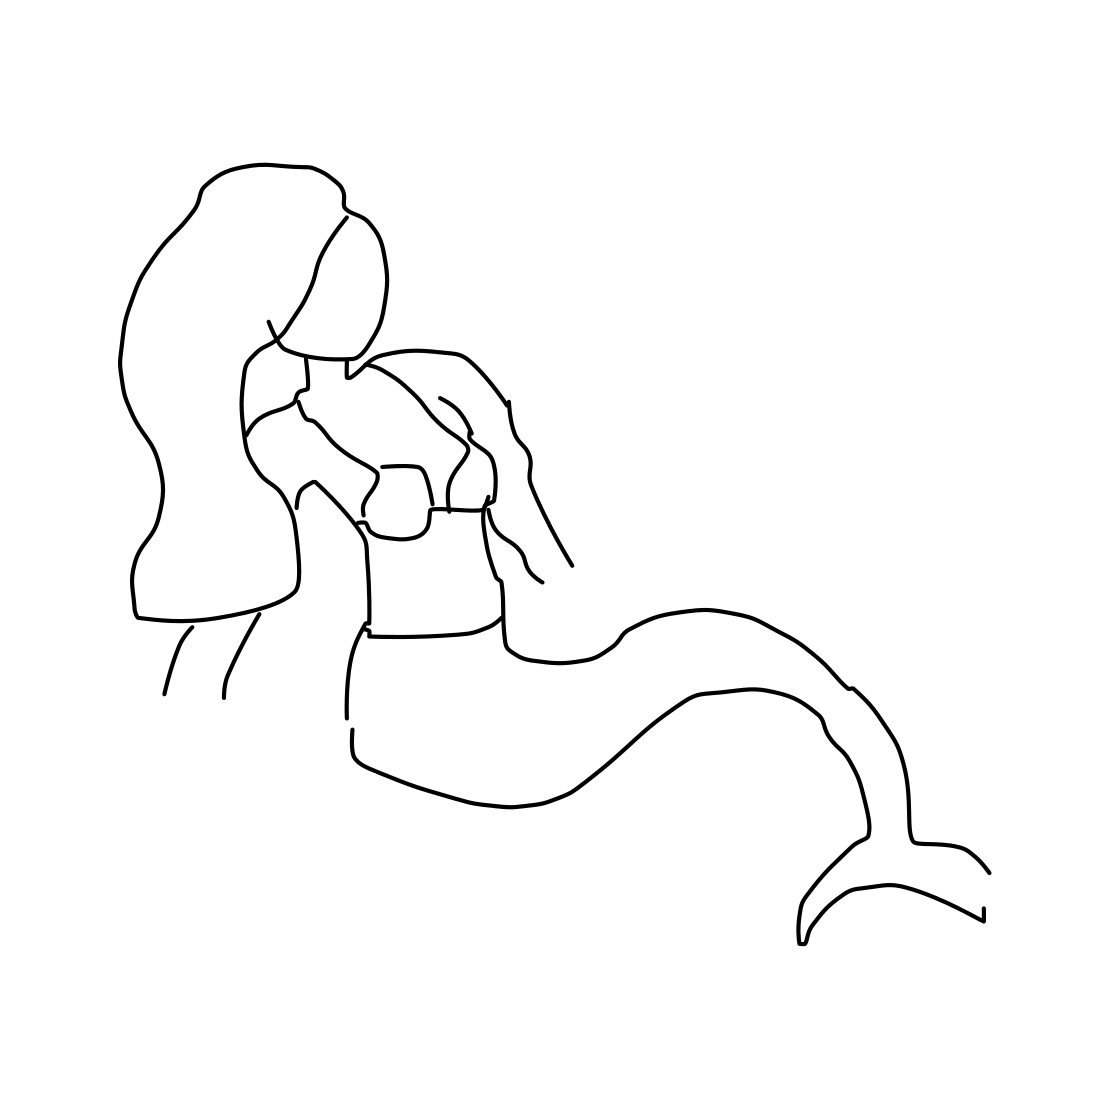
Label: mermaid